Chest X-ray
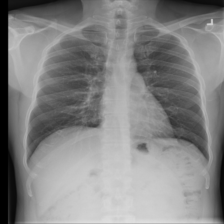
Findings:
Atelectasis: negative
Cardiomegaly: negative
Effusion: negative
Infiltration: positive
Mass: negative
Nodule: negative
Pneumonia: negative
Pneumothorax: negative
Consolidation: negative
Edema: negative
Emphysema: negative
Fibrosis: negative
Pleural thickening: negative
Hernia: negative